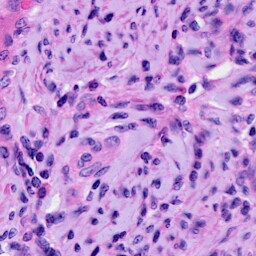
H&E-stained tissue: Cervix